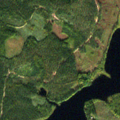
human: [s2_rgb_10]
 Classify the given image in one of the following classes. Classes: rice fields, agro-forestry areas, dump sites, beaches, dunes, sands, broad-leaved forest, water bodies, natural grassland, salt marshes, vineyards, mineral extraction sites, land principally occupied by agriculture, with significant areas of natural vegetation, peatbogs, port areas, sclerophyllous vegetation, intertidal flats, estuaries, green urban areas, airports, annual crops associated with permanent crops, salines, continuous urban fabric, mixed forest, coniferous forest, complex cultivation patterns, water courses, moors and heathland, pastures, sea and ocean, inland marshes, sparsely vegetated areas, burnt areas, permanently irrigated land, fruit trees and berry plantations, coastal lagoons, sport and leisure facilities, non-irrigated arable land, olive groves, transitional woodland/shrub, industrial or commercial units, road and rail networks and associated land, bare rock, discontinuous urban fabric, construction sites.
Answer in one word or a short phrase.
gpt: coniferous forest, mixed forest, water bodies